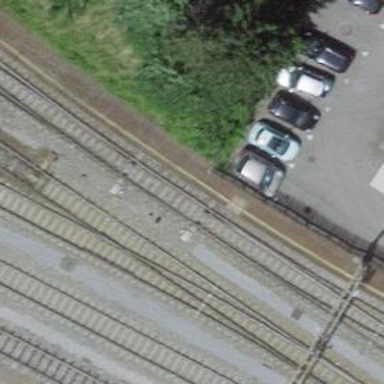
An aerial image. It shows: Rail yard with electrified rails and single track.